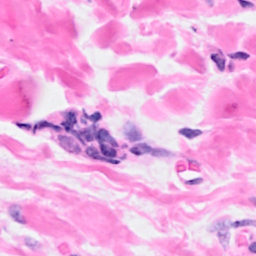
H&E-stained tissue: Breast